Question: I have a couple of strings that end with a dot (.) at the end of the sentence which I need to remove in Yahoo Pipes.
Example:
'''
example.com.
companywebsite.co.uk.
anothersite.co.
'''
I've tried the following from a couple of posts here on SO but none have worked yet
'''
/\.$/
'''
or
'''
^(.*)\.(.*)$","$1!$2
'''
Neither of these options have worked
I have tried a very simple find of
'''
.com. and replace with .com
'''
and
'''
.co. to replace with .co
'''
But the latter affects .com as well which is not ideal

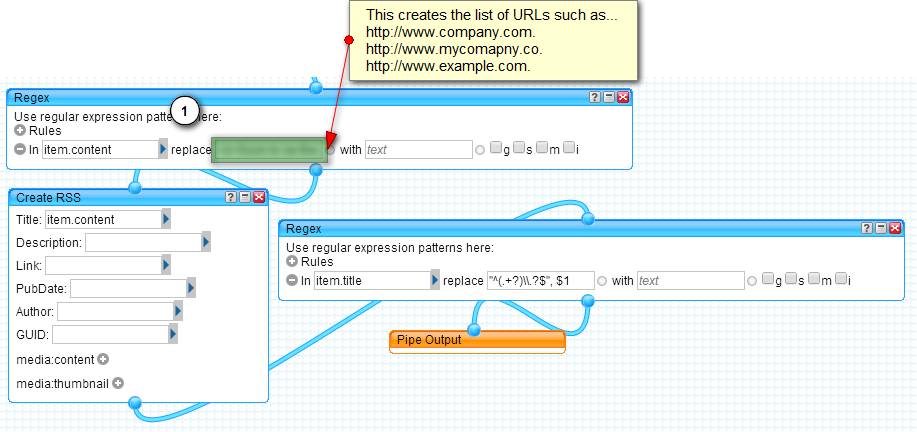
Answer: If you can do something like this: '^(.*)\.(.*)$","$1!$2', then doing this should work: '"^(.+?)\.?$", $1'. This should match the first part of the URL and leave out the period at the end, should it exist.
EDIT:
As per your image, you should place this: '^(.+?)\.?$' in your field and this: '$1' in your field. I do not know if you need to do any escaping, so you might have to use '^(.+?)\.?$' instead of '^(.+?)\.?$'.